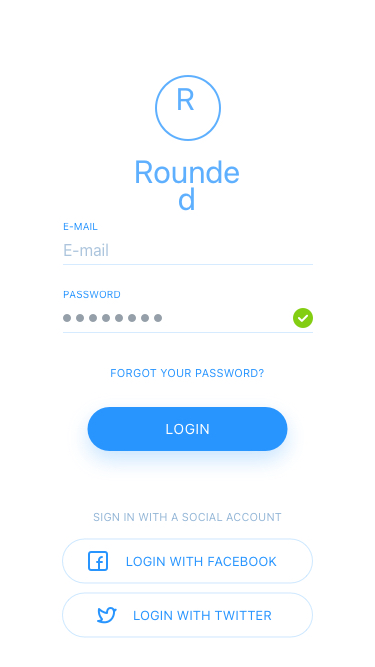
Text in this UI design:
Login with Facebook
Login with Twitter
Sign in with a social account
Forgot your password?